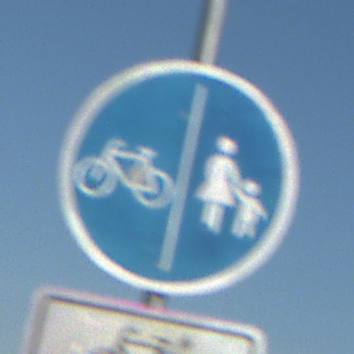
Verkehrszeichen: GetrennterRadUndGehwegRadwegLinks
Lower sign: EinspurigeFahrzeugeFrei6
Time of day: MorningAfternoon
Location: Outdoor (Nature)
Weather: Clear
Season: Autumn
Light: Natural